Question: I got an ASPxGridView with some data:

When I click on the button to the right, it enters on edit mode.
Here's what I wanna do: I want the edit textbox to allow 3 numbers(with or without decimal places). The decimal places are optional. Eg: it must allow 1.12, 45.1 or 123.
Using masks won't help me and I don't want to use a Regular Expression Validator. I just want the textbox to allow the correct input.
Any ideas?
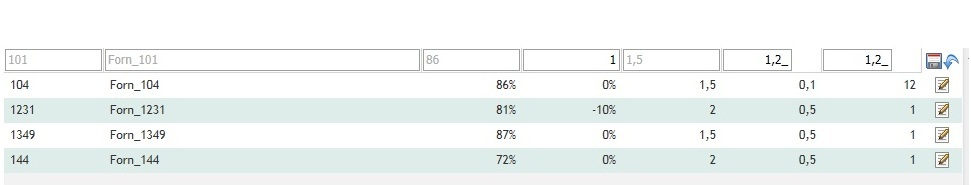
Answer: The only way I know how to do this is via Javascript, by capturing the keystrokes typed in that textbox and rejecting the ones you don't want.
Javascript provides 3 events for that: keydown, keyup, and keypress. jQuery supports these; for 'keypress', see <URL>. One important section, there:
> To determine which character was entered, examine the event object
that is passed to the handler function. While browsers use differing
properties to store this information, jQuery normalizes the .which
property so you can reliably use it to retrieve the character code.
You'll still have to do a post-entry validation of your input, though: people could type in two decimal points, for example. Your javascript could try to prevent that, too, but it'd need to be more complicated and would require more effort to test all the relevant cases.